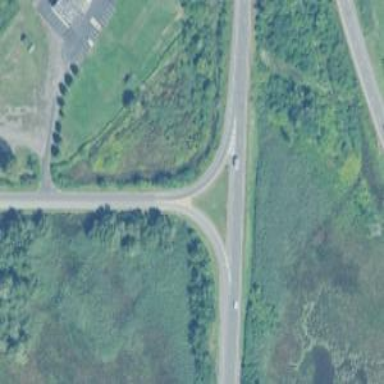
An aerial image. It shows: Trunk link highway.